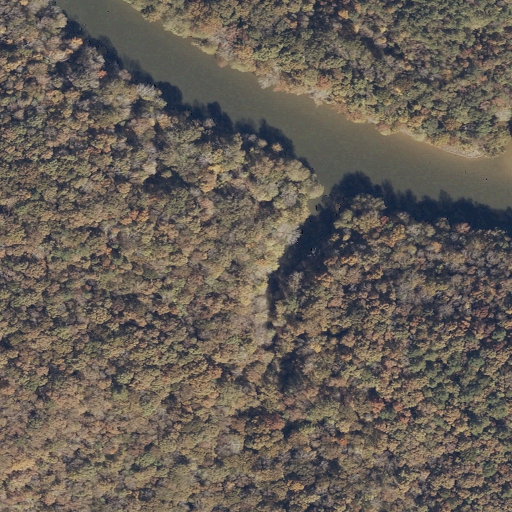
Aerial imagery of cliff(s) in Alabama named Jacobs Ladder Bluff containing deciduous forest, open water, mixed forest, grassland, evergreen forest, and barren land